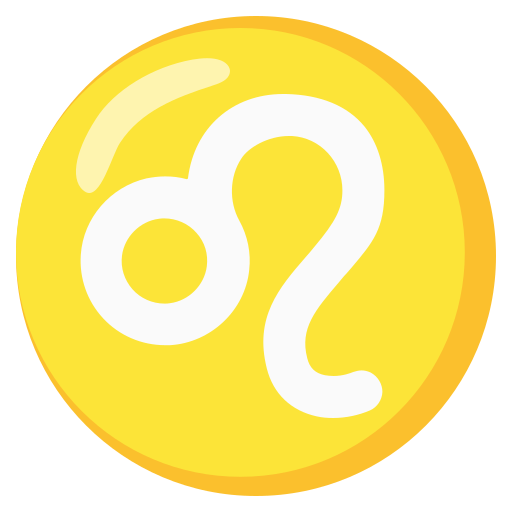
Emoji: ♌